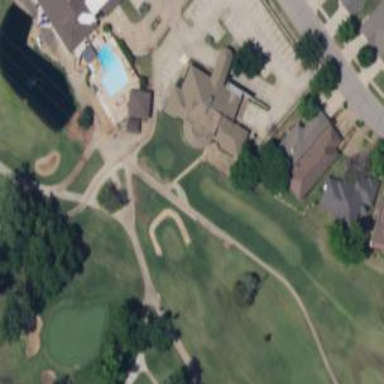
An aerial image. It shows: Footway that doubles as golf path.